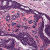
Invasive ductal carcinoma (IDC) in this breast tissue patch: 0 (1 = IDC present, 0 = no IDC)